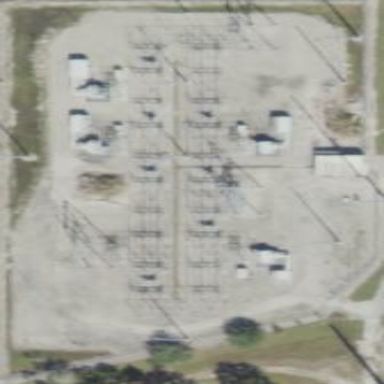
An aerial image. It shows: Power substation surrounded by fence.